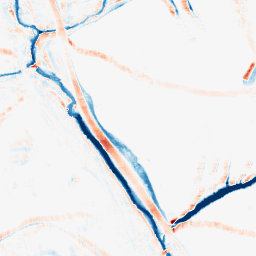
Category: morphological
Decomposition family: morphological_rect
Decomposition parameters: operation: average
width: 10
height: 10
Upsampling method: sinc_blackman
Upsampling parameters: scale: 2
kernel_size: 8
Upsampling scale: 2